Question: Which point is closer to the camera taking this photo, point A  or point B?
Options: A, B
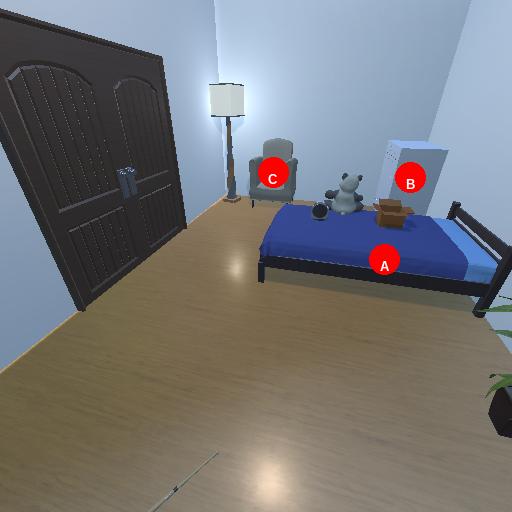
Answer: A